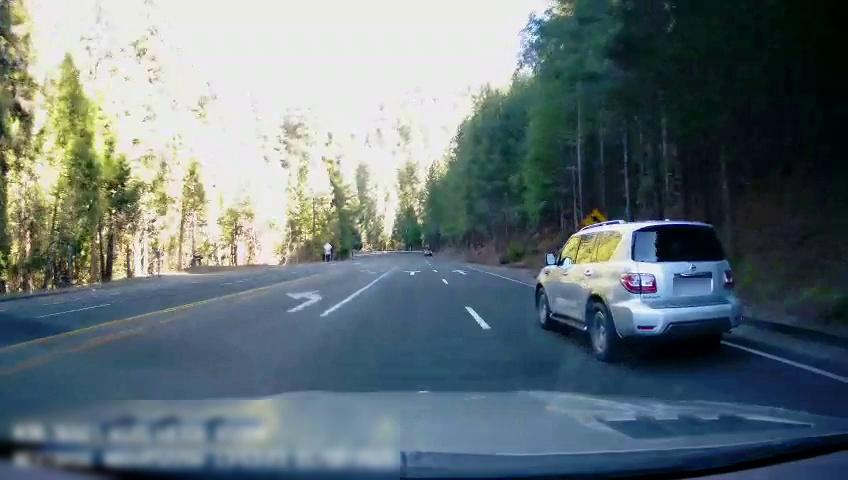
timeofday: Day
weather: Sunny
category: Drivable Space
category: Vehicles | Car
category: Vehicles | SUV
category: Lanes | Current Lane
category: Lanes | Alternate Lane
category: Lanes | Current Lane
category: Lanes | Alternate Lane
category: Lanes | Opposite Lane
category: Lanes | Opposite Lane
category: Traffic | Signs